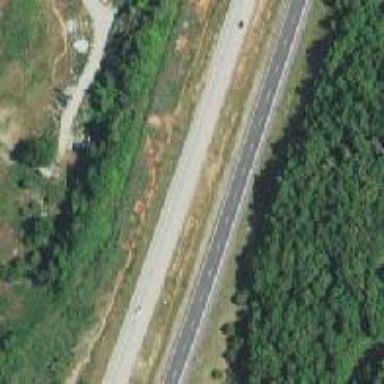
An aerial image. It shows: This image shows trunk highway that functions as expressway.